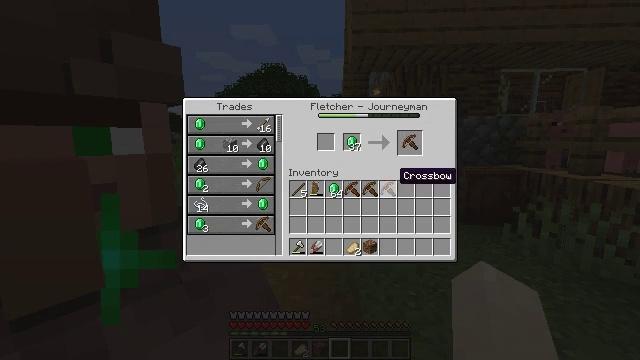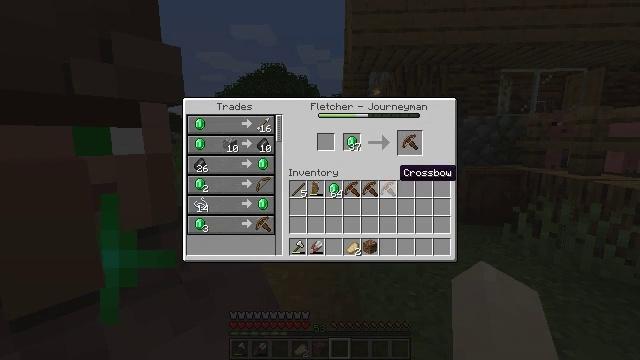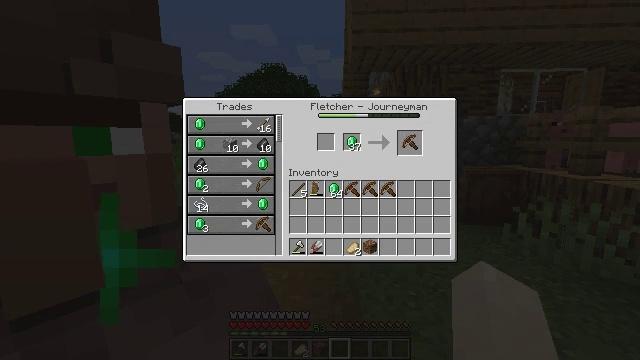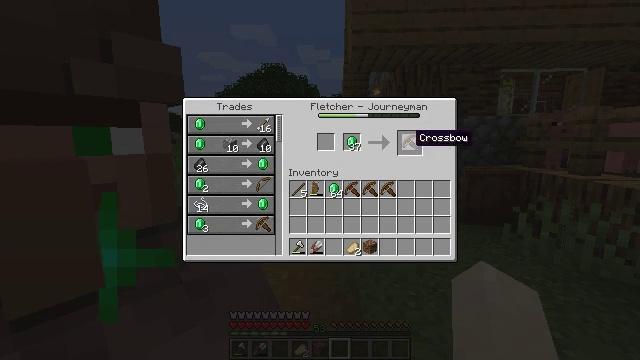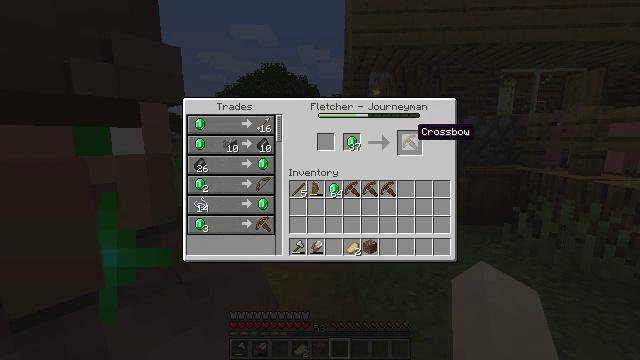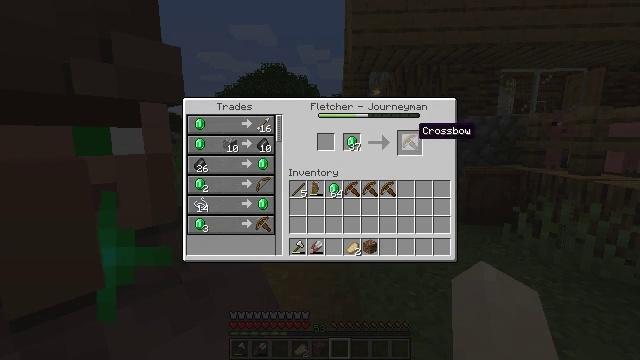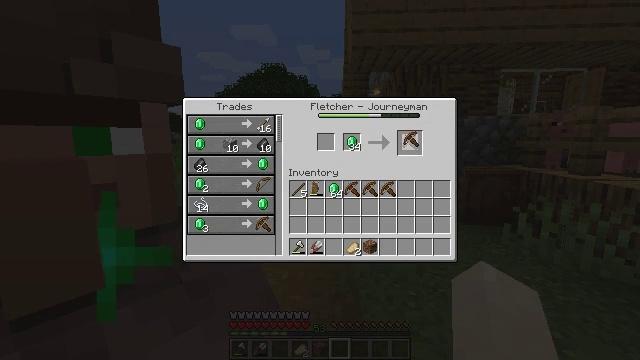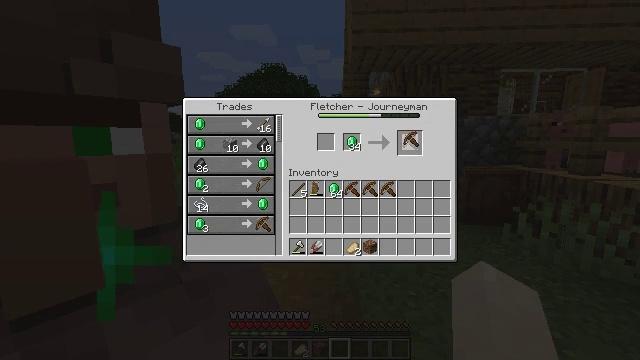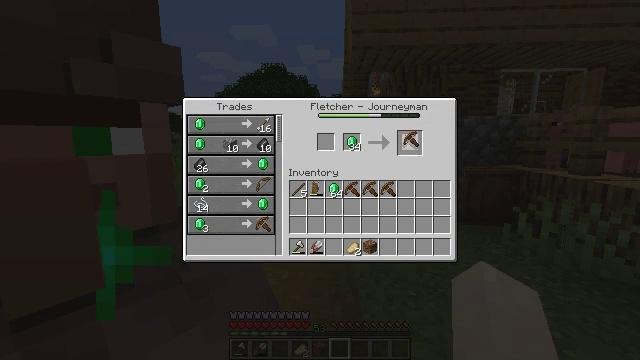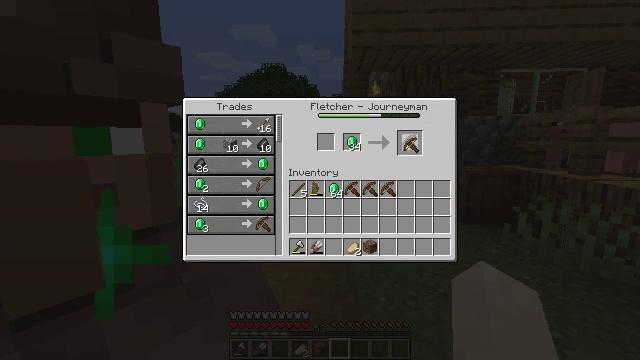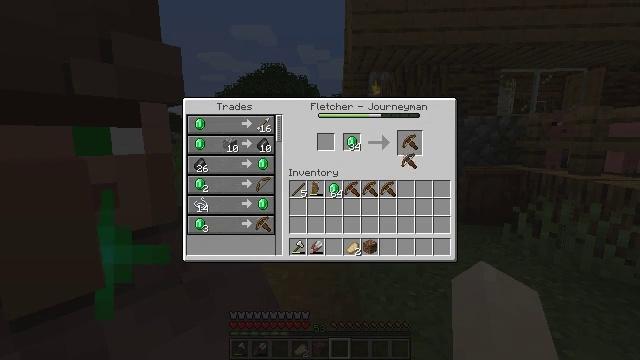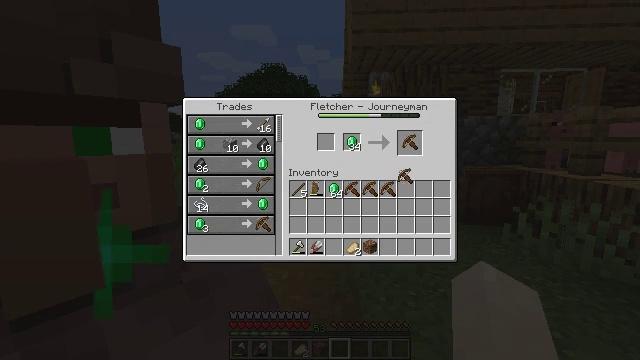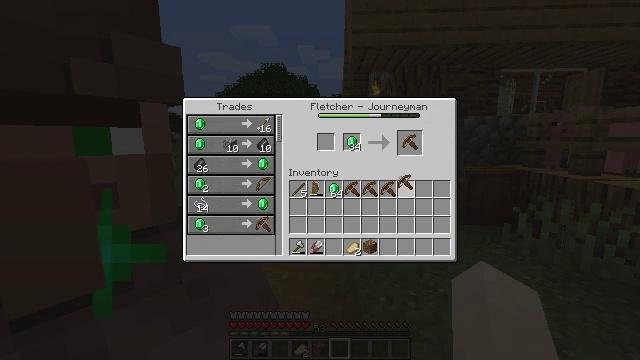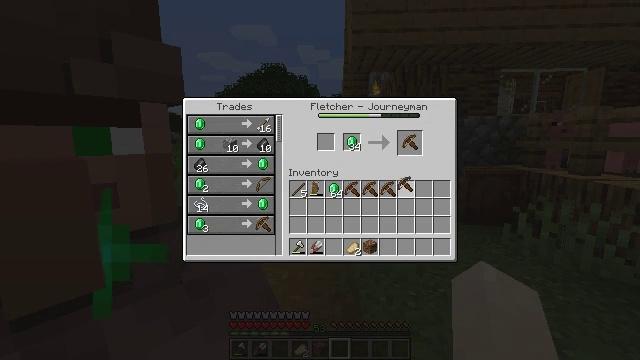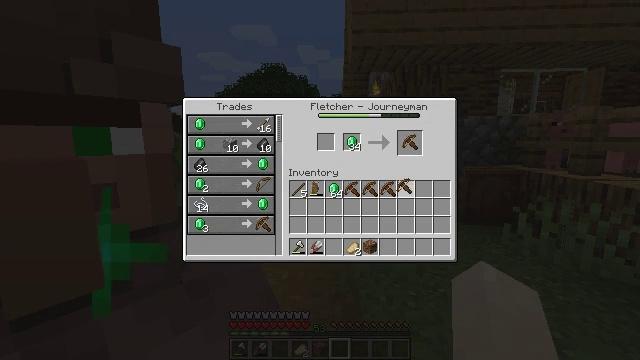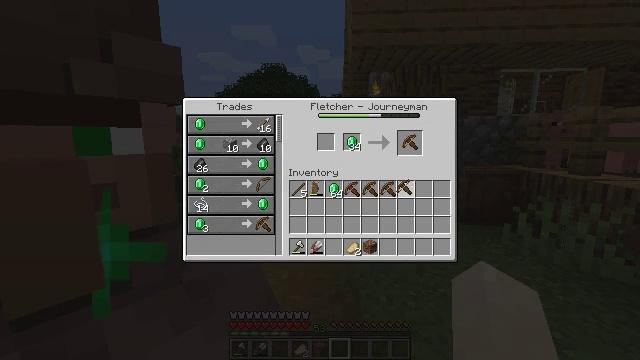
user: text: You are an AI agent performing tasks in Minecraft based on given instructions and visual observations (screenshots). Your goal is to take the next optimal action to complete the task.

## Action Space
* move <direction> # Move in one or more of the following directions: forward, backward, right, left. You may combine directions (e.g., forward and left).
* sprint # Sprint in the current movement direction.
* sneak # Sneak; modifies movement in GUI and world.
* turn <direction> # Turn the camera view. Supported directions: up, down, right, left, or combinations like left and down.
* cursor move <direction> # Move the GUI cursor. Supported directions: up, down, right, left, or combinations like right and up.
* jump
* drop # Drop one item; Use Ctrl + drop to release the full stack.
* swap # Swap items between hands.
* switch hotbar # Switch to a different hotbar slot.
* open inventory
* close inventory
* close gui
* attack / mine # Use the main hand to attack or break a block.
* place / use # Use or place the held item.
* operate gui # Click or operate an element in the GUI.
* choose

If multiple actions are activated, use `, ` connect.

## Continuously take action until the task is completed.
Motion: motion action
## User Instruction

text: Use the crafting table to make a crossbow.
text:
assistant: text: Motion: no_op
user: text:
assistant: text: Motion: cursor move right and up
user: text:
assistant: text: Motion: cursor move up
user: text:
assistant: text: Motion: no_op
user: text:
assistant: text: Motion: no_op
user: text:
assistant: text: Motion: operate gui
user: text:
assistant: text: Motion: operate gui
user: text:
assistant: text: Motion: operate gui
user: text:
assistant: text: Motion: no_op
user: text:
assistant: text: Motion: cursor move down
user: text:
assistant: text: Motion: cursor move down
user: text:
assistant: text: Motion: no_op
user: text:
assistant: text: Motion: no_op
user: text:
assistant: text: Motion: operate gui
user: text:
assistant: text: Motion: operate gui
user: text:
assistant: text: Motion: operate gui
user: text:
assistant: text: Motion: no_op
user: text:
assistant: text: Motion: no_op
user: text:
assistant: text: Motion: cursor move up
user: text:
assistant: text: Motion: cursor move up
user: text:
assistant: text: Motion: cursor move up
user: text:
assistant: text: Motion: no_op
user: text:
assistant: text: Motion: no_op
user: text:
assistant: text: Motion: no_op
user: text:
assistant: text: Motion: operate gui
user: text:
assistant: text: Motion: operate gui
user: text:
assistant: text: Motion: operate gui
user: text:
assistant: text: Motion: cursor move down
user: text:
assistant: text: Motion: cursor move down
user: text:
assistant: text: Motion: cursor move down